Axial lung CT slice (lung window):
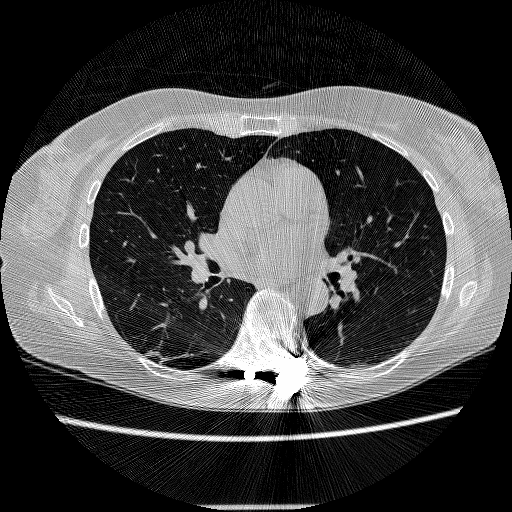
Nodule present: no